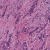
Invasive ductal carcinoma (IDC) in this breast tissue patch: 1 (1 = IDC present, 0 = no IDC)